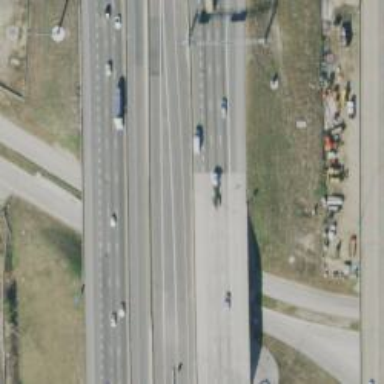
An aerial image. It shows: Motorway bridge.